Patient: sex M, age 75
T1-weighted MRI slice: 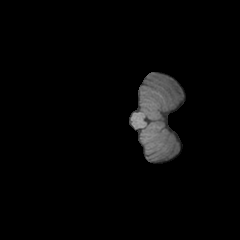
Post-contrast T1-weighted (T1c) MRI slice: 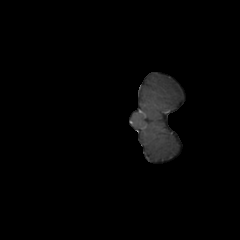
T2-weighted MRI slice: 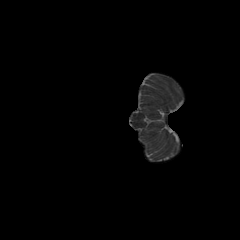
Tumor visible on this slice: no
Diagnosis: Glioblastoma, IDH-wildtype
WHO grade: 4